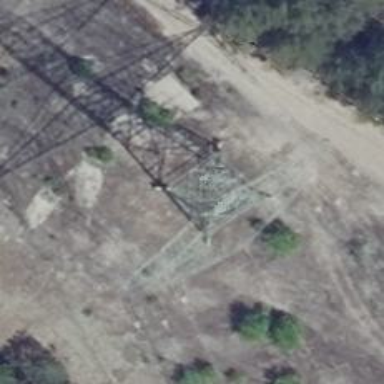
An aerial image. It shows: Three cables of power line.